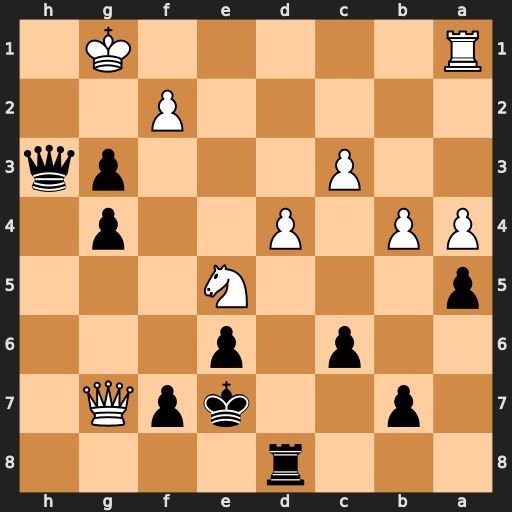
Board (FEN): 3r4/1p2kpQ1/2p1p3/p3N3/PP1P2p1/2P3pq/5P2/R5K1
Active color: b
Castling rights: -
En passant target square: -
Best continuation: Qh2+ Kf1 Qxf2#